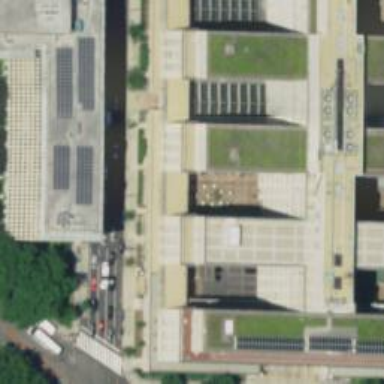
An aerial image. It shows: Government office.